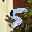
Label: 5